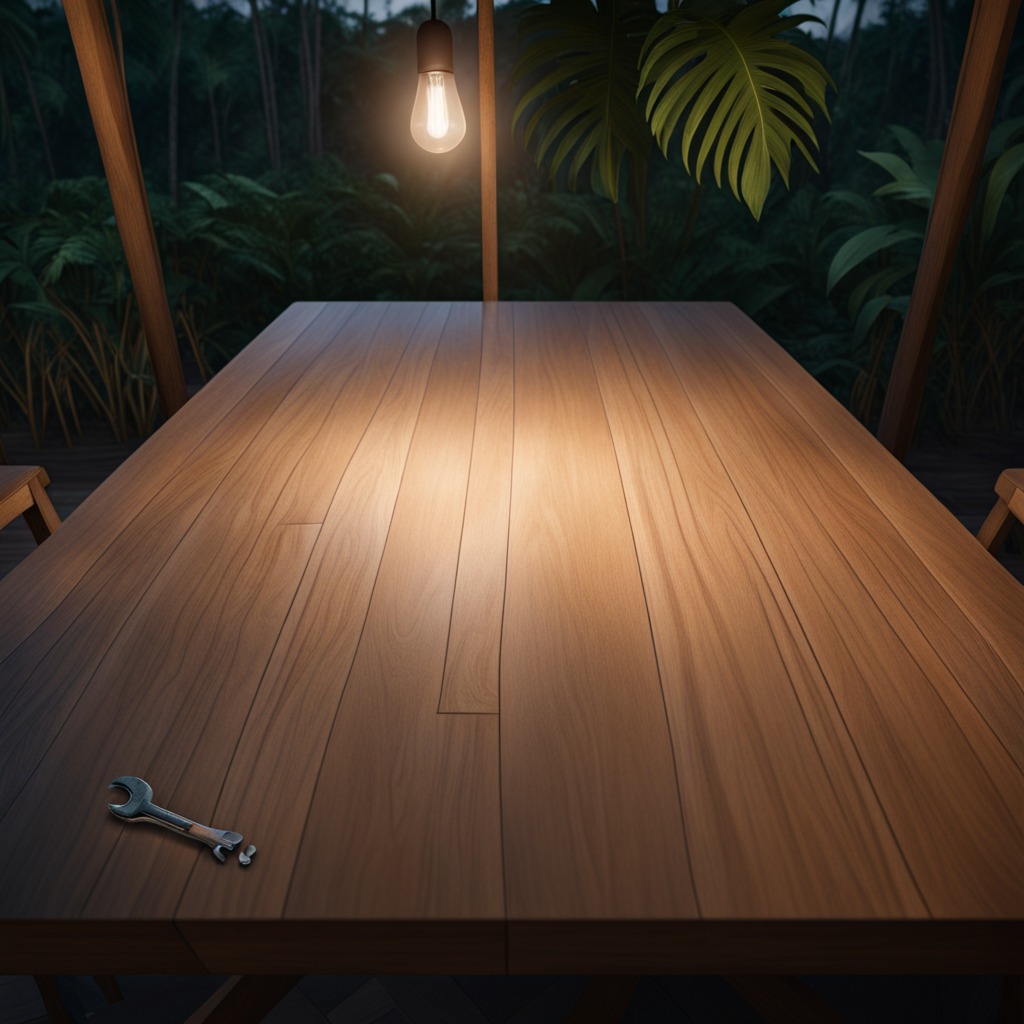
An wrench is lying on the wooden table inside a jungle field workshop tent at night.